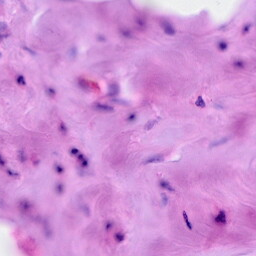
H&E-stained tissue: Breast